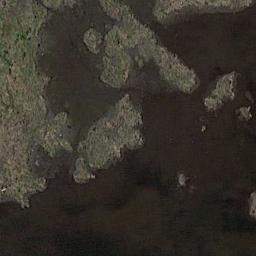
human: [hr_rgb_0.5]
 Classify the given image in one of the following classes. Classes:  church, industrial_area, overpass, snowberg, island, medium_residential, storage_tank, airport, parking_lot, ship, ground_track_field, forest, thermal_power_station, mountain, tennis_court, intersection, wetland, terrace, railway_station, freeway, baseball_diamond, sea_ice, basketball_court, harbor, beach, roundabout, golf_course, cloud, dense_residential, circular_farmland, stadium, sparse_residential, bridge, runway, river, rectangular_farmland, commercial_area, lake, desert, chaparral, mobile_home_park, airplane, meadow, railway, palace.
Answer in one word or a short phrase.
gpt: wetland